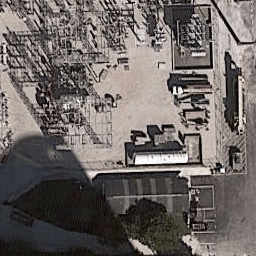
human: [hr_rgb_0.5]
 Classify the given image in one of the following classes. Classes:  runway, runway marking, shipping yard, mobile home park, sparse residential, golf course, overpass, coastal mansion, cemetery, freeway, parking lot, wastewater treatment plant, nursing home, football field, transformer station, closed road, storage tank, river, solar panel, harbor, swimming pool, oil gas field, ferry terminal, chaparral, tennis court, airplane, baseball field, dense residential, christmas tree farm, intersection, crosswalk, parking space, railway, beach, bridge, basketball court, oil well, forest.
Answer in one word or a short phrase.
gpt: transformer station